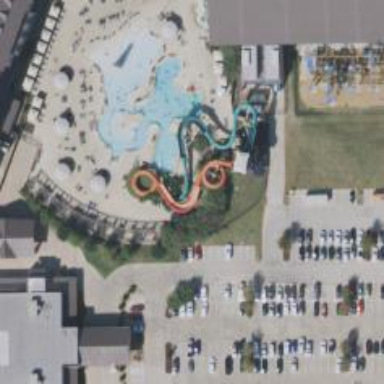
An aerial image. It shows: Water slide attraction.